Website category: university
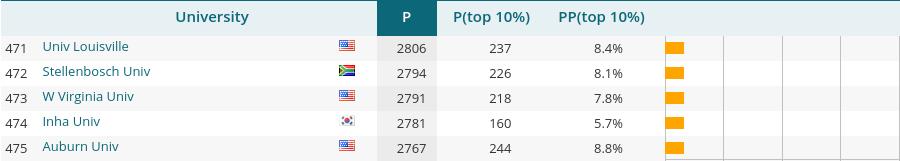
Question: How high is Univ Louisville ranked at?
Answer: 471

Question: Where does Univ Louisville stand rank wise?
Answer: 471

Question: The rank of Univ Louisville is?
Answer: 471

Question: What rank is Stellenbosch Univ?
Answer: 472

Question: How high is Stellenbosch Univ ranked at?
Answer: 472

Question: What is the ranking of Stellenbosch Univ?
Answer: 472

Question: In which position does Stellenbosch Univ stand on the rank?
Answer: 472

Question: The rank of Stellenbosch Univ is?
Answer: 472

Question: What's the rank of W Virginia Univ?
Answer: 473

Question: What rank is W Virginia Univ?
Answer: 473

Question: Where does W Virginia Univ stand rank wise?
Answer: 473

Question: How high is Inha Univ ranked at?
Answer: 474

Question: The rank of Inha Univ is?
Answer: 474

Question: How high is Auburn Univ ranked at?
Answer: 475

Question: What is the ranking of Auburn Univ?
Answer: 475

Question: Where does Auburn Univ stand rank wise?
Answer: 475

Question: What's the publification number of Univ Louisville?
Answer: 2806

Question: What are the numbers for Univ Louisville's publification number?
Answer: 2806

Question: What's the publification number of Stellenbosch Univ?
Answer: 2794

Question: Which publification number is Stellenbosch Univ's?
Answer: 2794

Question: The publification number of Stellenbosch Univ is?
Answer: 2794

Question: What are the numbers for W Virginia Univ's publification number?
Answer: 2791

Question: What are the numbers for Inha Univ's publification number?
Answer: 2781

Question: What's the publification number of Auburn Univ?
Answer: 2767

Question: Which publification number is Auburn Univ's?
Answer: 2767

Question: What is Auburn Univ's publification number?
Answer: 2767

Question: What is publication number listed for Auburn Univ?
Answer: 2767

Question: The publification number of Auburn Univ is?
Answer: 2767

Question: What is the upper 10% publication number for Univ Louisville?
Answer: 237

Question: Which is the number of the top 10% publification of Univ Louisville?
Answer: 237

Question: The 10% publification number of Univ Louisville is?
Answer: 237

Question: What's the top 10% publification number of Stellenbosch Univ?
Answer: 226

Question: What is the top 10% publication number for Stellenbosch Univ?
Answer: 226

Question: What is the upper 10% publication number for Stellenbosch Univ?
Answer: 226

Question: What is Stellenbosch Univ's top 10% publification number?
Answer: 226

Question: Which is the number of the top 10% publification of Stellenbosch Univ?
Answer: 226

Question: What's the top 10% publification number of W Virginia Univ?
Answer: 218

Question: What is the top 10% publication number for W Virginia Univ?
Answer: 218

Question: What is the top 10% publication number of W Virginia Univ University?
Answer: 218

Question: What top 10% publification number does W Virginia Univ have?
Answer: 218

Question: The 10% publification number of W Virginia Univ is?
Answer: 218

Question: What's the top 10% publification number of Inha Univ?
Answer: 160

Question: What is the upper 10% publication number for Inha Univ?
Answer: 160

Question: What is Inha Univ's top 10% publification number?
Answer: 160

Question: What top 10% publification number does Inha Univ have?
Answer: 160

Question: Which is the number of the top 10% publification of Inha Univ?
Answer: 160

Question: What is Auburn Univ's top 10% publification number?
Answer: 244

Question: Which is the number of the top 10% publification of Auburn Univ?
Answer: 244

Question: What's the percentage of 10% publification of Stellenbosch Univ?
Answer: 8.1%

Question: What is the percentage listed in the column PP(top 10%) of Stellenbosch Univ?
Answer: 8.1%

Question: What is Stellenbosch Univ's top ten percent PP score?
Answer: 8.1%

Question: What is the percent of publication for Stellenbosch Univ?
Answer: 8.1%

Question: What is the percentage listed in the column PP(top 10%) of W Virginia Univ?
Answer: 7.8%

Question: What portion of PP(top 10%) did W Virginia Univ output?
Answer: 7.8%

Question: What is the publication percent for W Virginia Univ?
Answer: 7.8%

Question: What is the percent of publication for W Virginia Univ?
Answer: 7.8%

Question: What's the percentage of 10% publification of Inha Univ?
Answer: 5.7%

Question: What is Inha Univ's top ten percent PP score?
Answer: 5.7%

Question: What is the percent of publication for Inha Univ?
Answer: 5.7%

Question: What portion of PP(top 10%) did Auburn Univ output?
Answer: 8.8%

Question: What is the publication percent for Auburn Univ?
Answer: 8.8%

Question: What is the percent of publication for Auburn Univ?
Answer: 8.8%

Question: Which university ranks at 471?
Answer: Univ Louisville

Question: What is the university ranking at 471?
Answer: Univ Louisville